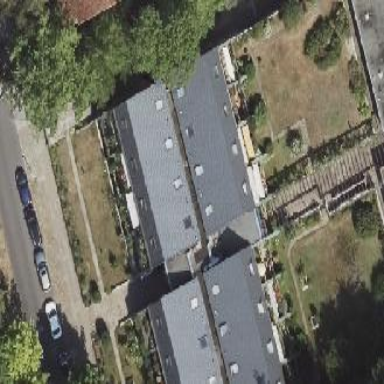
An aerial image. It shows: Building with gabled roof shape and skillion building shape.